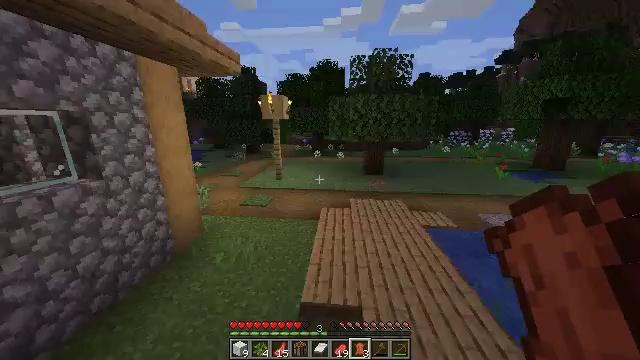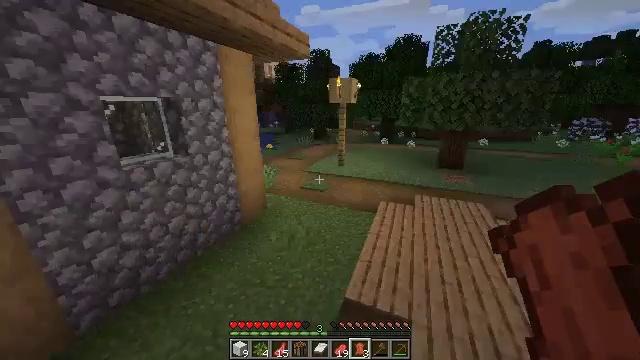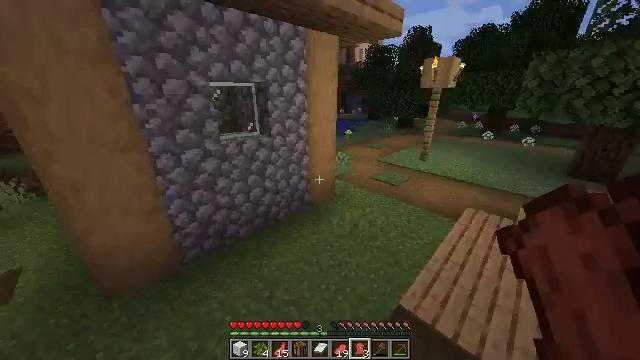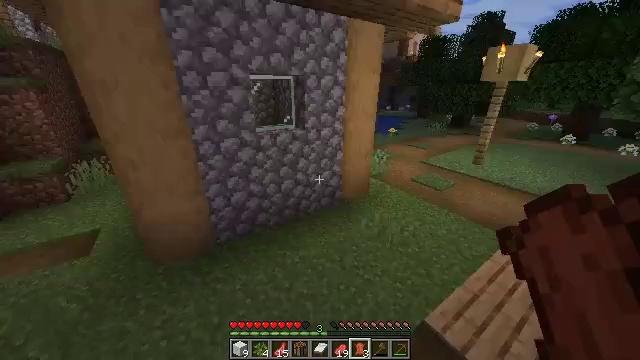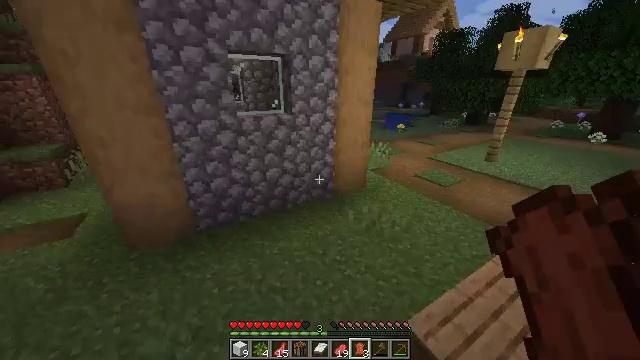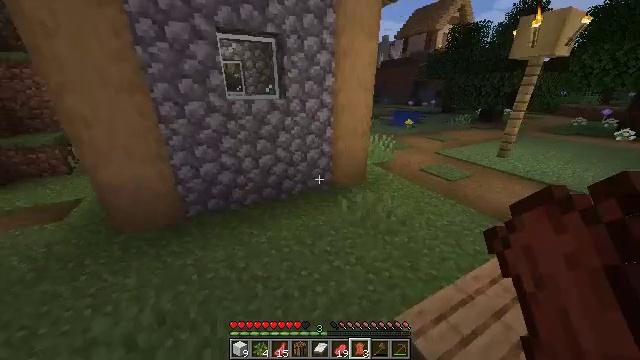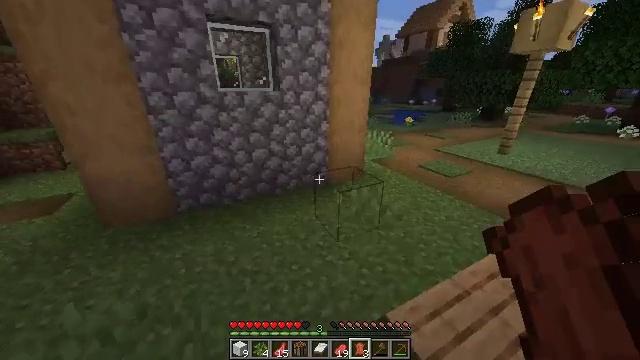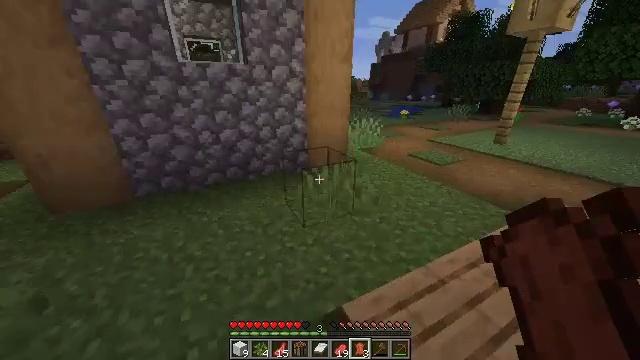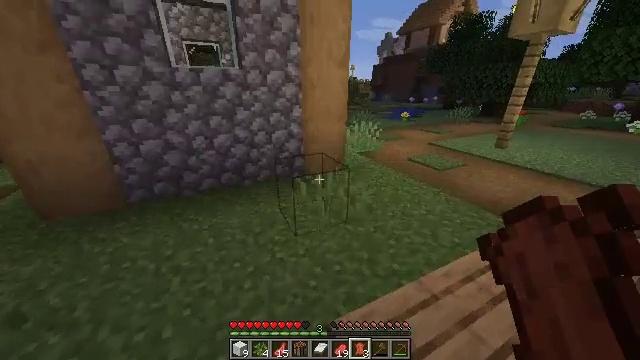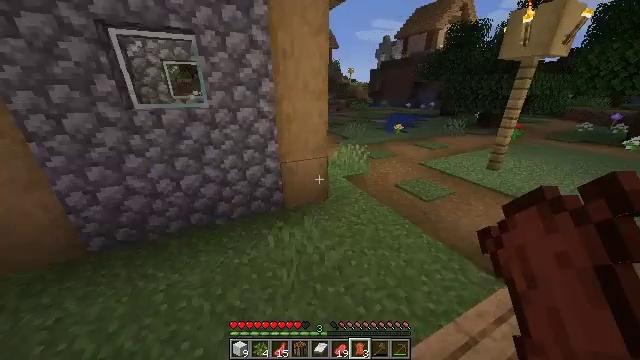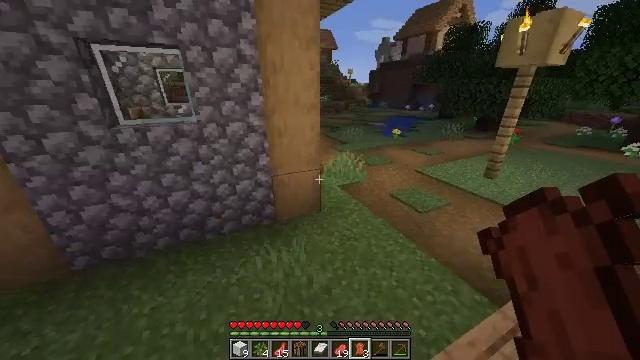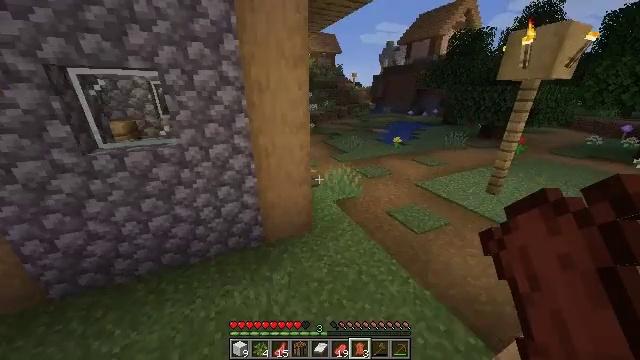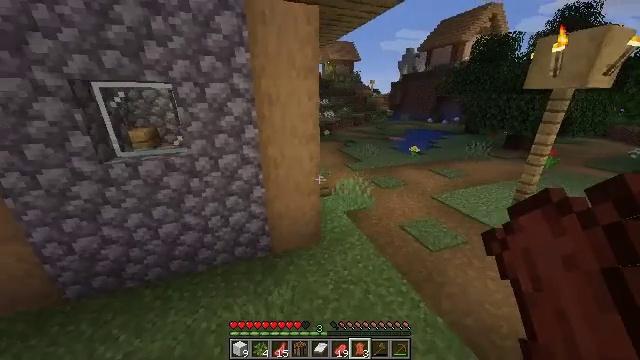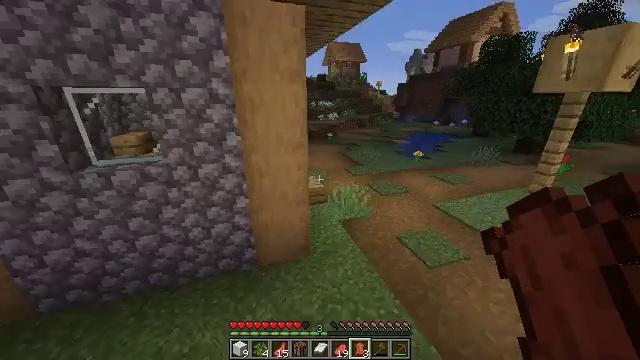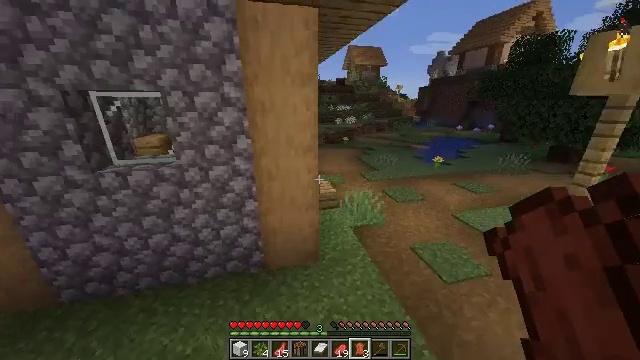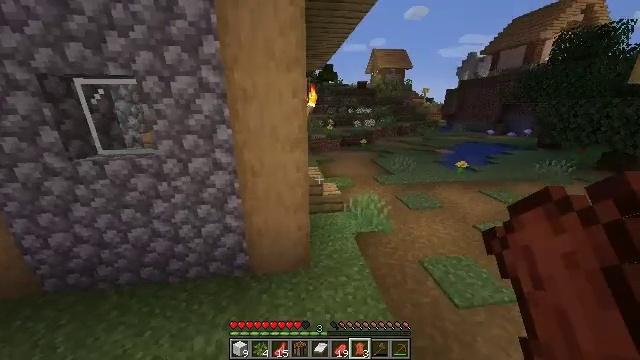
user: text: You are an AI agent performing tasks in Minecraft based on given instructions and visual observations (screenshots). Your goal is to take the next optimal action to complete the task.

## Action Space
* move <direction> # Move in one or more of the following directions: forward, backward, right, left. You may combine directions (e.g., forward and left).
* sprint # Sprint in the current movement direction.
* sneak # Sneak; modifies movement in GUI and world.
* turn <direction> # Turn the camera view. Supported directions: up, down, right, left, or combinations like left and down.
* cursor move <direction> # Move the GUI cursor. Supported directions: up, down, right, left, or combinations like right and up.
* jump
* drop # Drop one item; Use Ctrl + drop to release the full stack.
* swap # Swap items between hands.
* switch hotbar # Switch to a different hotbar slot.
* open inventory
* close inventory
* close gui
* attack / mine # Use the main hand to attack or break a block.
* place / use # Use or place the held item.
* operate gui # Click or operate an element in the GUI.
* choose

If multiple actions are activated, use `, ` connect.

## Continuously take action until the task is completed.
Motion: motion action
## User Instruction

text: Mine the brewing stand from your base.
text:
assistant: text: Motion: move forward and move right, turn left and down, jump
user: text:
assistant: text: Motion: move forward and move right, turn left and down, jump
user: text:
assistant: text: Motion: move forward and move right, turn left, jump
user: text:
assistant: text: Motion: move forward and move right, turn left, jump
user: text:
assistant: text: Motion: move forward and move right, turn left, jump
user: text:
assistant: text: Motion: move forward and move right, jump
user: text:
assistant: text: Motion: move forward and move right, jump
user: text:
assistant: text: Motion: move forward and move right, jump
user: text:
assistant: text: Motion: move forward and move right, jump
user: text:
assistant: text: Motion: move forward and move right, jump
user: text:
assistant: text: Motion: move forward and move right, turn left, jump
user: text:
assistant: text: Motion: move forward and move right, turn left and up, jump
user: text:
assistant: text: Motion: move forward and move right, turn left, jump
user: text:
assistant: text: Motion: move forward and move right, turn left, jump
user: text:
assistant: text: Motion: move forward and move right, turn left and up, jump
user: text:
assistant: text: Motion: move forward and move right, turn left and up, jump
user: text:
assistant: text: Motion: move forward and move right, turn left
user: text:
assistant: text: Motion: move forward and move right, turn left
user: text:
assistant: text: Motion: move forward and move right, turn left
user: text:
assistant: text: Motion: move forward and move right, turn left
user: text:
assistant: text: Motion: move forward and move right, turn left
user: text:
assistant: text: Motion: move forward and move right, turn left
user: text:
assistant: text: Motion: move forward and move right, turn left
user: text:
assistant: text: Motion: move forward and move right, turn left
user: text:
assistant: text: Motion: move forward and move right, turn left
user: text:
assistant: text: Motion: move forward and move right, turn left
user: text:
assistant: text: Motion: move forward and move right, turn left
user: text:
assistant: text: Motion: move forward and move right, turn left and up
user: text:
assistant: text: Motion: move forward and move right, turn left
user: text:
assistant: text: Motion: move forward and move right, turn left